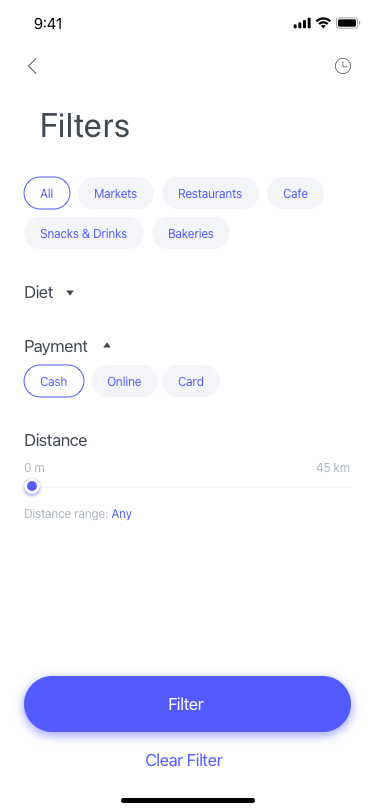
Text in this UI design:
Clear Filter
Filter
Distance range: Any
0 m
45 km
Distance
Diet
Payment
Cash
Online
Card
All
Markets
Restaurants
Cafe
Snacks & Drinks
Bakeries
Filters